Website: macys
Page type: delivery-shipping
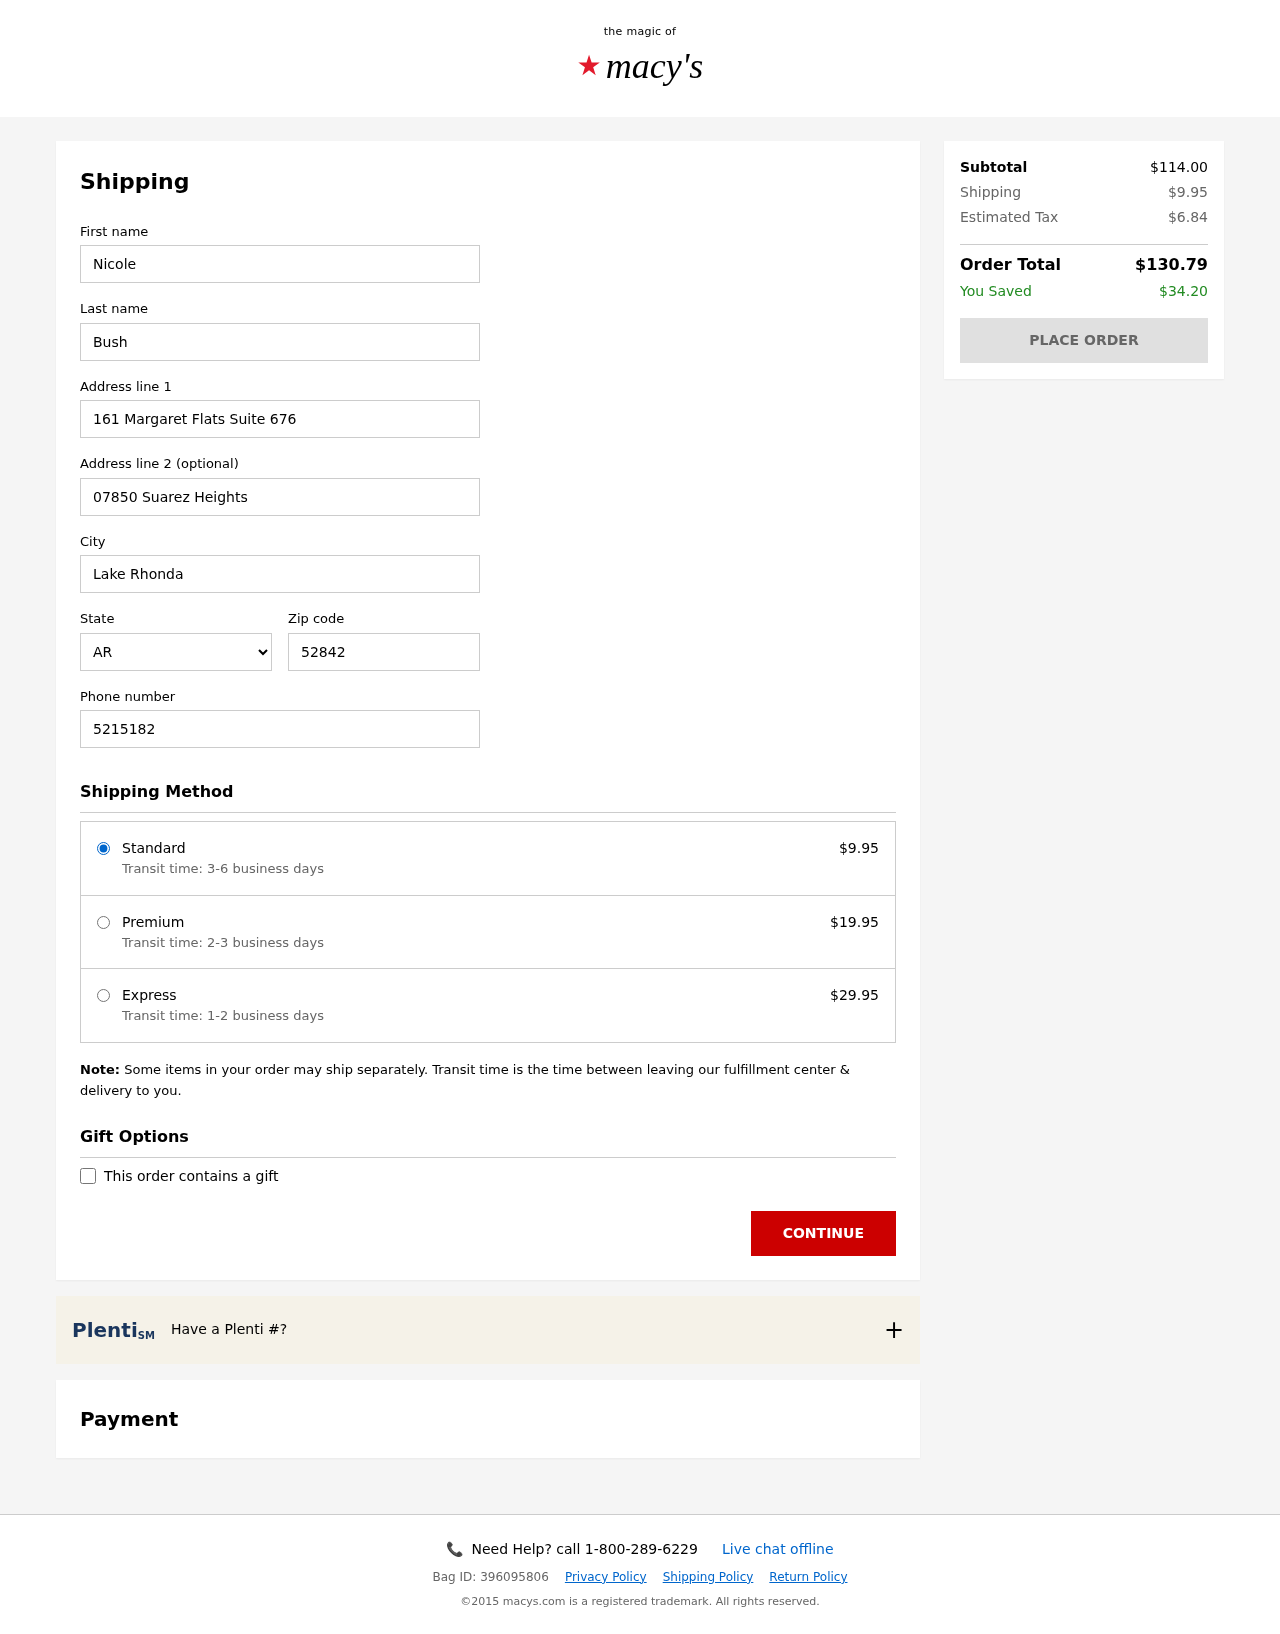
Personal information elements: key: PII_CITY
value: Lake Rhonda
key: PII_FIRSTNAME
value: Nicole
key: PII_LASTNAME
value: Bush
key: PII_PHONE
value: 5215182830
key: PII_POSTCODE
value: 52842
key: PII_STATE_ABBR
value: AR
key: PII_STREET
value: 161 Margaret Flats Suite 676
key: PII_STREET2
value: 07850 Suarez Heights
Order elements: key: ORDER_SHIPPING_COST
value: $9.95
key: ORDER_SHIPPING_PREMIUM
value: $19.95
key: ORDER_SHIPPING_EXPRESS
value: $29.95
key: ORDER_SUBTOTAL
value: $114.00
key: ORDER_TAX
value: $6.84
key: ORDER_TOTAL
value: $130.79
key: ORDER_SAVINGS
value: $34.20